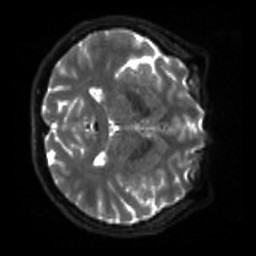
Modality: sbref
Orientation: axial
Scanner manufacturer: siemens
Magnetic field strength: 3 T
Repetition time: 4 s
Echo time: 0.0594 s